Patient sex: M
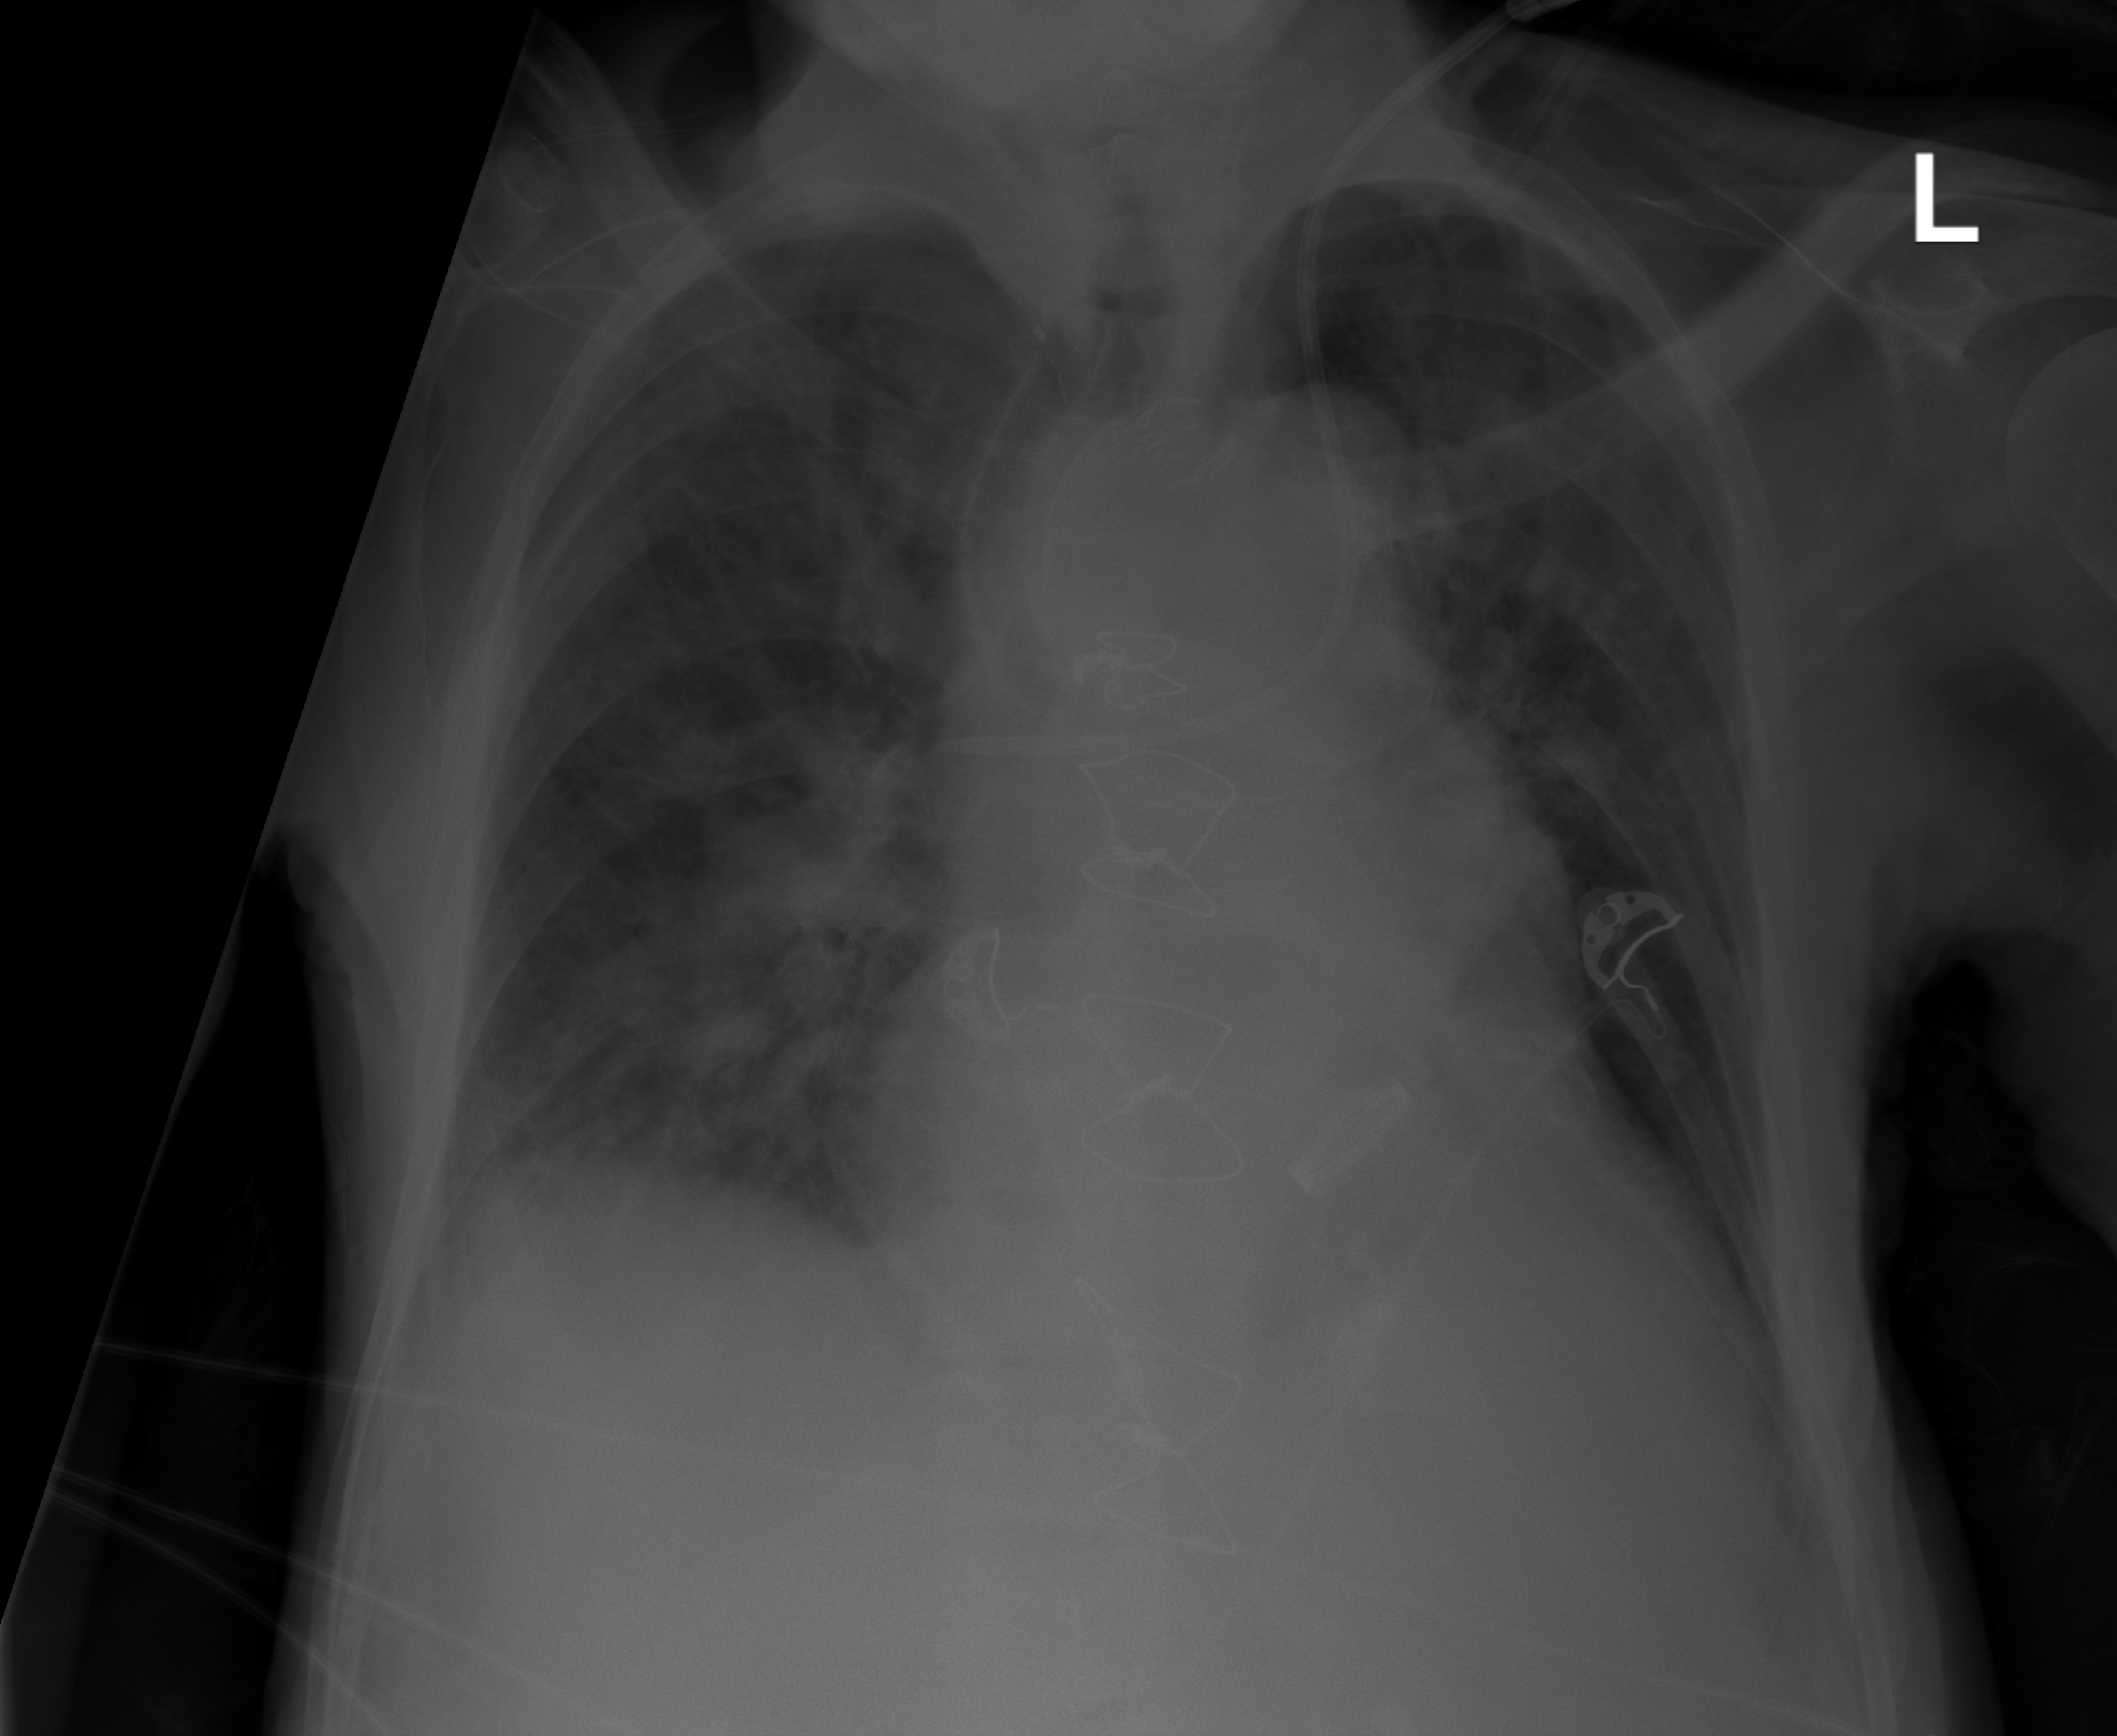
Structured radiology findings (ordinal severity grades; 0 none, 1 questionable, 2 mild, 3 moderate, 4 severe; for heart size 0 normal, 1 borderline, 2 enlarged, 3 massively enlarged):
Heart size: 3
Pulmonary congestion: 0
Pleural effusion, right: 0
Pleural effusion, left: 0
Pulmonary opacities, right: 2
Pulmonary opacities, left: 0
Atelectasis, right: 2
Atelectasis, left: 0